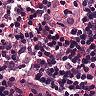
Metastatic tissue present: no